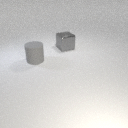
large gray rubber cylinder to the left of large gray metal cube